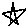
Label: star